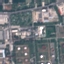
Land use / land cover: Industrial